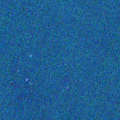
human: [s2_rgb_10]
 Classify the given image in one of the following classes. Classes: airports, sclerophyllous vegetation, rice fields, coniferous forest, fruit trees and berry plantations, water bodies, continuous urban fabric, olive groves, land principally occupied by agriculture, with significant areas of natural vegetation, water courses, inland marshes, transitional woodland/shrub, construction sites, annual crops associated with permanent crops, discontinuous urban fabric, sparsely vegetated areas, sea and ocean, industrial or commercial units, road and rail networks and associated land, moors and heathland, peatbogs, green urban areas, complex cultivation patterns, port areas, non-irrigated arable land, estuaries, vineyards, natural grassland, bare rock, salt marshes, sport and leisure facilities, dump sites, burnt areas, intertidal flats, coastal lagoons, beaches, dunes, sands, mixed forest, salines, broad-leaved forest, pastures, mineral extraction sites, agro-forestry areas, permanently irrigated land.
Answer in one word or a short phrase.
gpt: sea and ocean